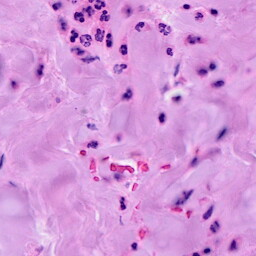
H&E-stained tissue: Breast